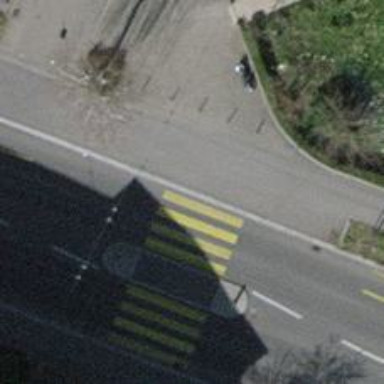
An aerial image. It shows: Kerb serving as barrier.